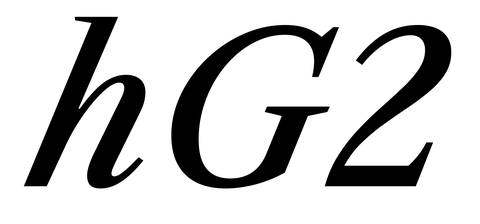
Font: LibreCaslonText-Italic_Medium_Italic